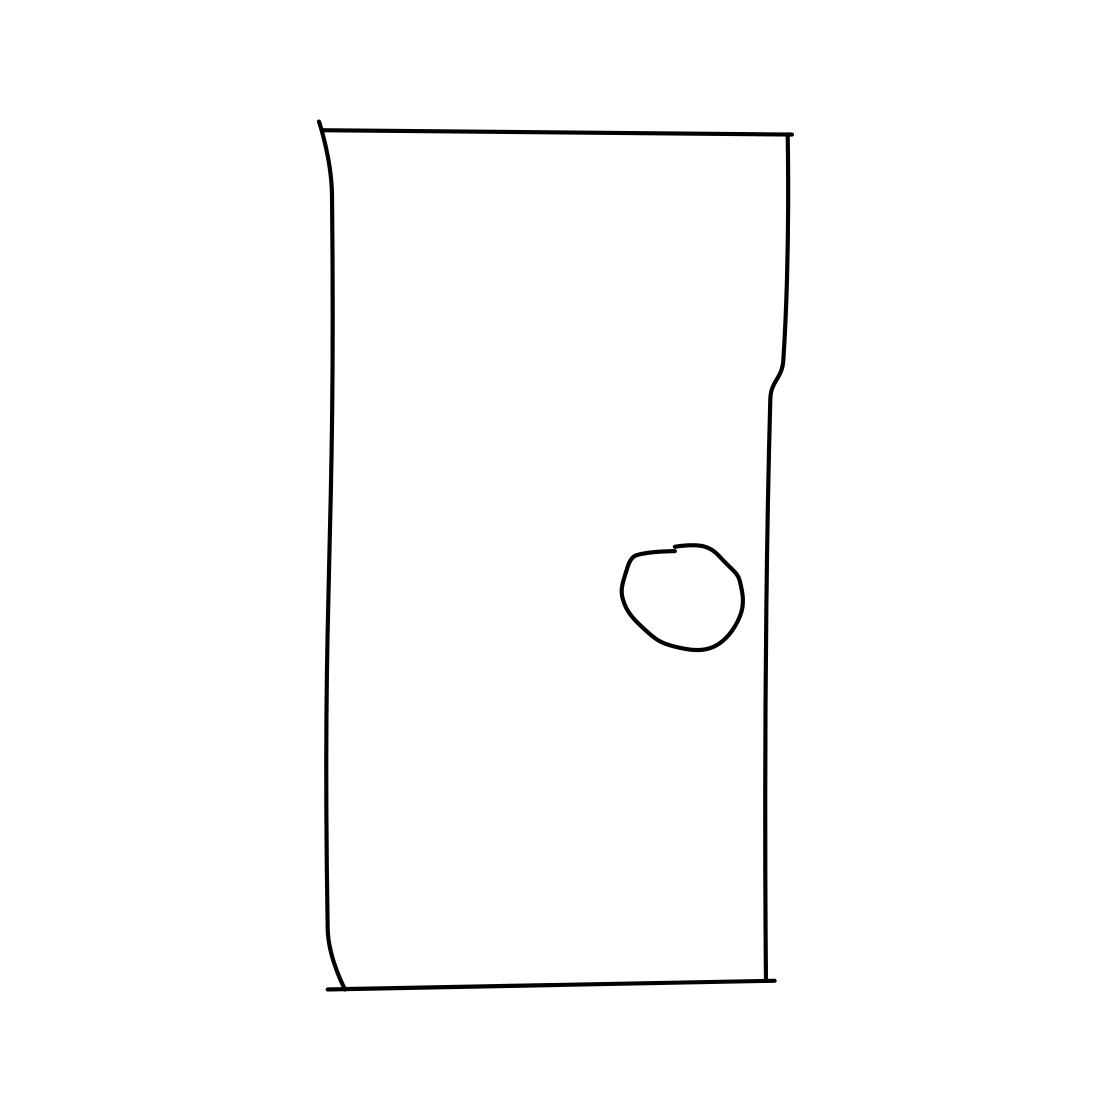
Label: door